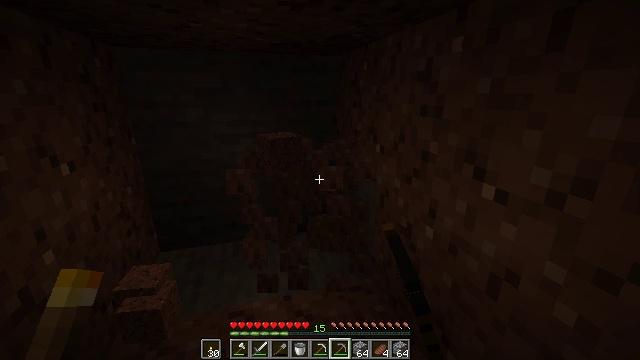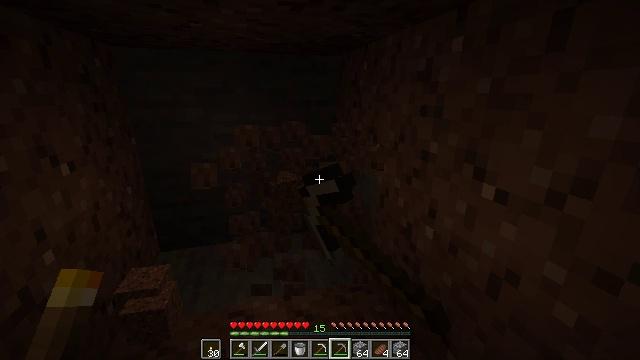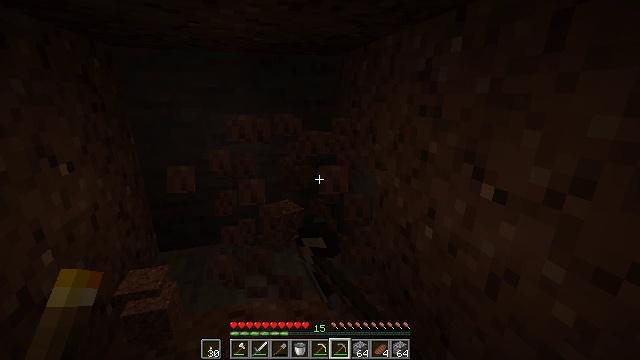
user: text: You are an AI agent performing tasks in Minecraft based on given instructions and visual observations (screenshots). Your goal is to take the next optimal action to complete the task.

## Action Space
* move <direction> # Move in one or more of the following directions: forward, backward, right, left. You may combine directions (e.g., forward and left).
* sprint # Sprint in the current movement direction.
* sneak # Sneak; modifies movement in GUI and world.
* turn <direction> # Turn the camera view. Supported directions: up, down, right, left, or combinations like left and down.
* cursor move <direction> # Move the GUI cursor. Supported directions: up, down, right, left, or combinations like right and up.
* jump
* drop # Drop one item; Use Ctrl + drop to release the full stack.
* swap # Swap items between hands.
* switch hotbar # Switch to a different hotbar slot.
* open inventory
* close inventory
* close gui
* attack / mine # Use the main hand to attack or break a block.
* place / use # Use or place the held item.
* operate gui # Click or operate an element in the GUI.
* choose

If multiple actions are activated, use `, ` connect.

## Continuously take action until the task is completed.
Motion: motion action
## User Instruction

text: Mine the granite block.
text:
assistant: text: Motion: attack / mine
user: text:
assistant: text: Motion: attack / mine
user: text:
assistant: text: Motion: attack / mine